Question: : jQuery's <URL> method called like:
'''
$('#foo').load('similar.html #foo')
'''
results in DOM structure of:
'''
<div id="foo">
<div id="foo">...</div>
</div>
'''
What's the Right way to swap out a portion of a page with the equivalent part in a similar page using jQuery that does not double up the wrapper?
---
I want to create a site that:
1. Has consistent site 'chrome' around all pages (header, nav sidebar, search box, etc.).
2. Swaps out the 'content' of the site during navigation (all chrome is persistent).
3. Provides the History and Bookmark experience of standard browsing.

I don't want to use frames due to #3, and also because I want the persistent content to overlap the dynamic content (note the persistent search results in pink overlaying the content).
So, every page in the site will have structure similar to the following abbreviated shell:
'''
<html><head><title>NAME</title>...</head><body>
<div id="chrome">...</div>
<div id="content">...</div>
</body></html>
'''
Using jQuery I can intercept the navigation and search links and use AJAX to load the page and replace just the content. And I can use 'history.pushState()' to make the address bar update in a navigable and bookmarkable way:
'''
$('#nav a').click(function(e){
var url = this.href;
$('#content').load(url+" #content",function(html){
var title = /<title>(.+?)<\/title>/i.exec(html)[1];
history.pushState({},title,url);
$('title').html(title);
});
e.preventDefault();
});
'''
, the above code results in the DOM having:
'''
<div id="content">
<div id="content">contents from other page</div>
</div>
'''
Is there a better way to 'id' other than changing all my markup to...
'''
<div id="content-wrap"><div id="content">...</div></div>
'''
and the JS to...
'''
$('#content-wrap').load(url+" #content",...);
'''
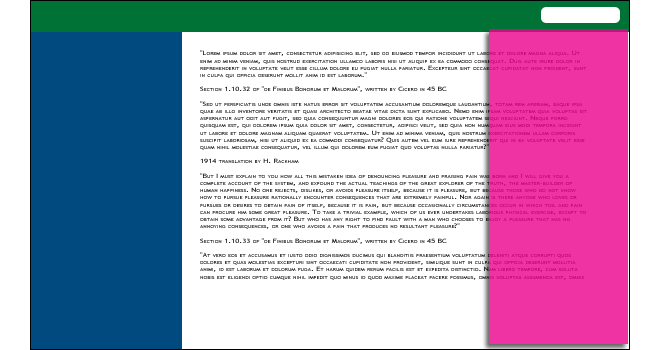
Answer: Instead of using '.load()' which automatically loads the server response into the selected element (using '.html()'), you can use a '$.get()' request and filter the server response to only include the 'innerHTML' of the response:
'''
$.get('similar.html', function (serverResponse) {
var filter = $(serverResponse).filter('#foo').html();
$('#foo').html(filter);
});
'''
Here is a demo: <URL>
You can also use '.children().parent()' to select the '#foo' element rather than using '.filter()' (in-case you want to do this dynamically).
Have you tried to change the selector in your '.load()' function call to select the children of the '#foo' element?
'''
$('#foo').load('similar.html #foo>*');
'''